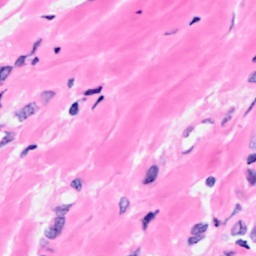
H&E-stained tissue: Breast